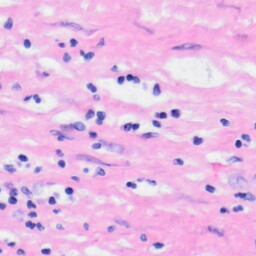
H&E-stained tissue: Liver